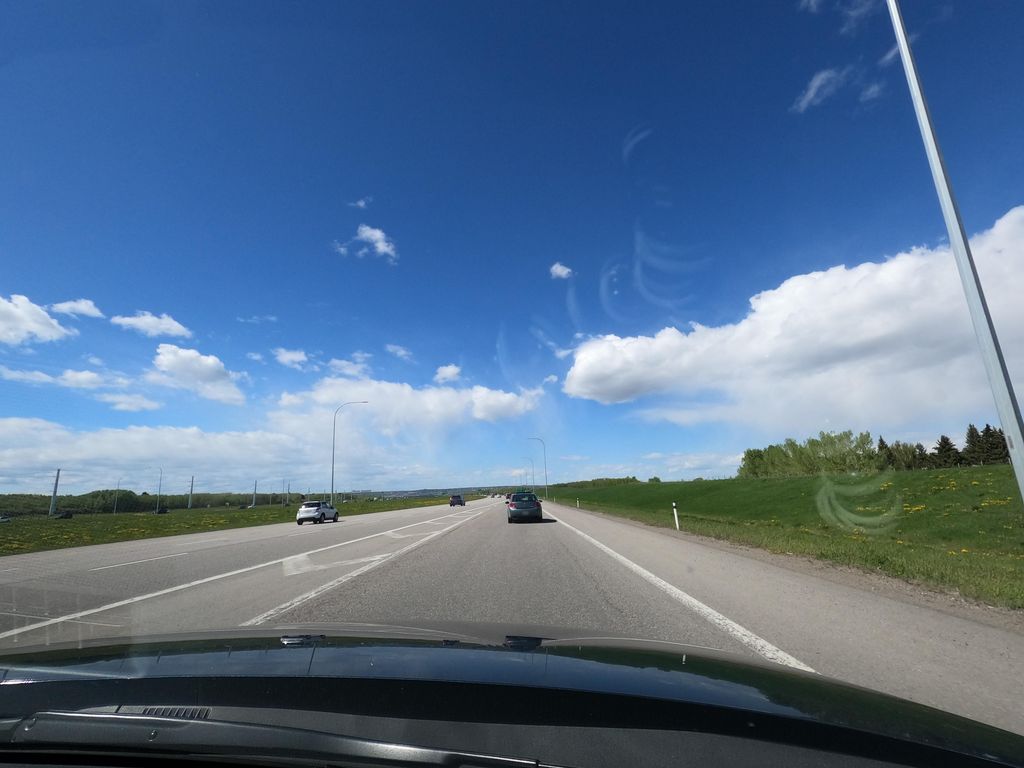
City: calgary